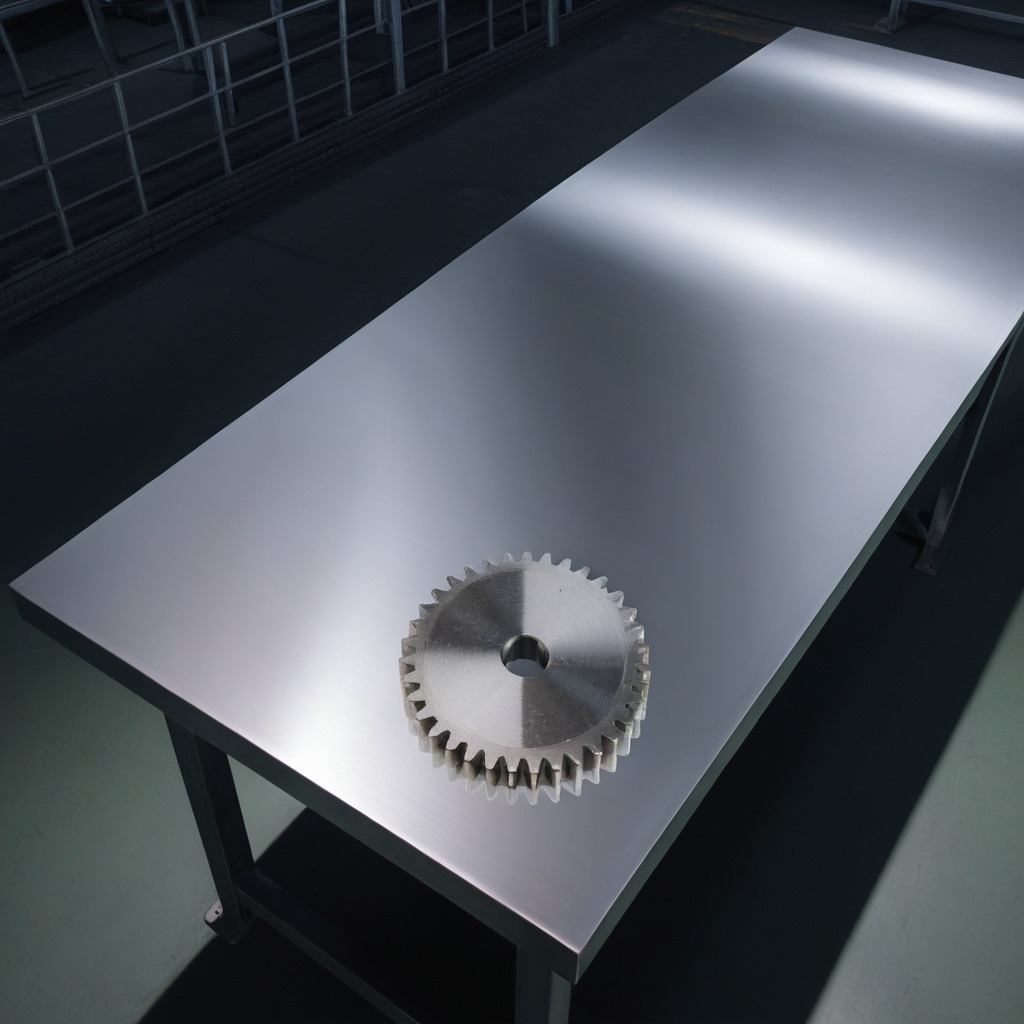
A steel gear with teeth is lying on the clean empty table in a basement in the evening.